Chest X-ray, PA view. Patient: 66 years old, sex M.
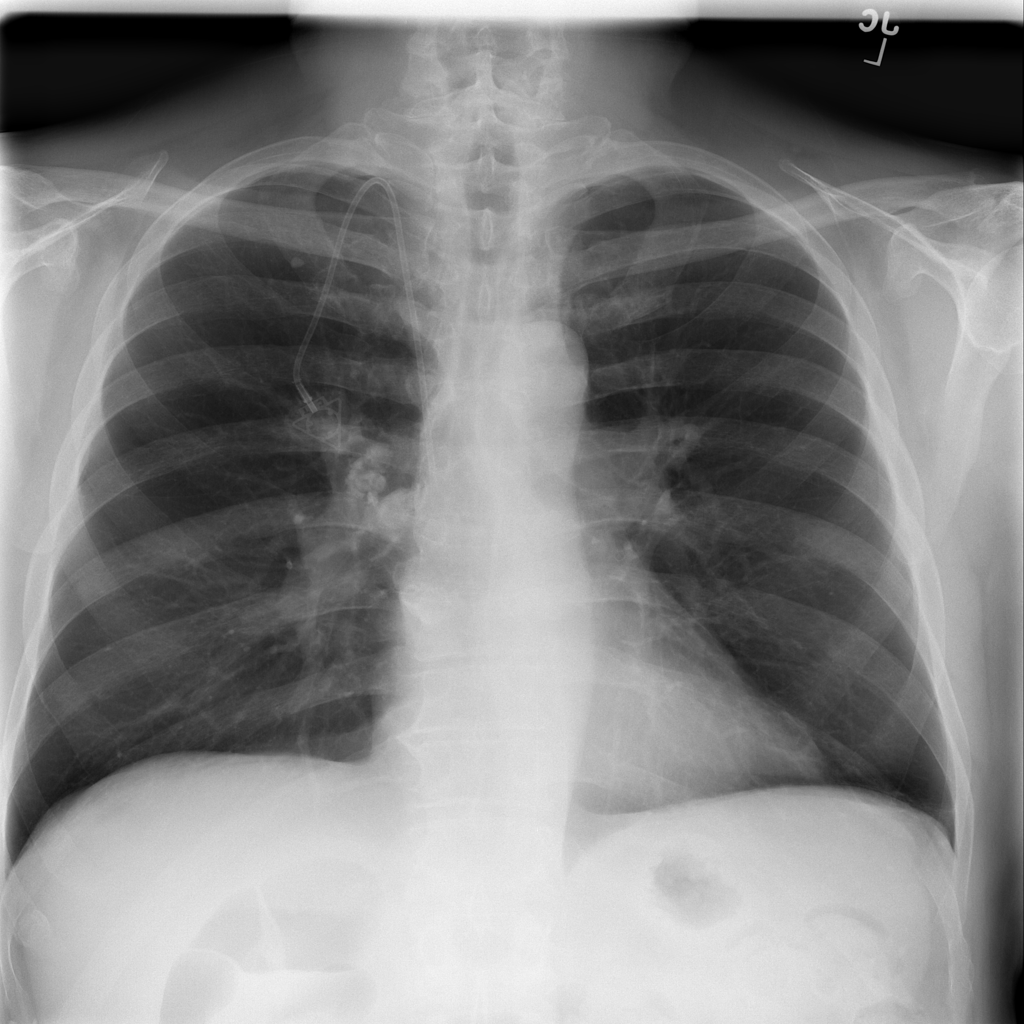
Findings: No Finding